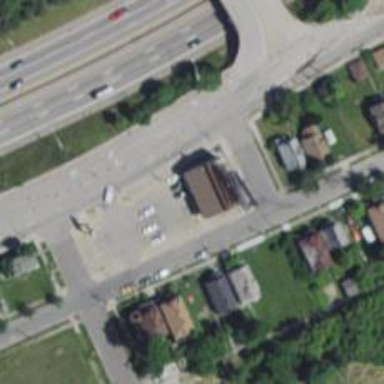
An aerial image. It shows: Convenience shop.